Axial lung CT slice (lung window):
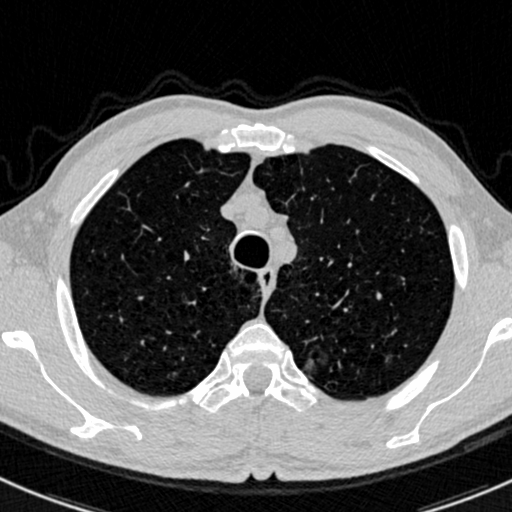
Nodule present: no